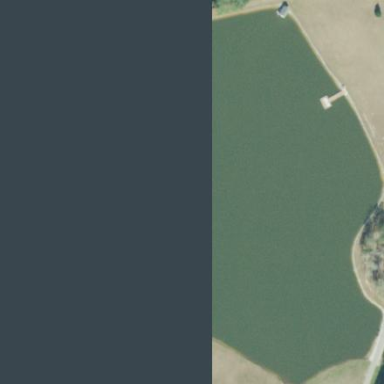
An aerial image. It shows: Reservoir with pond of natural water.